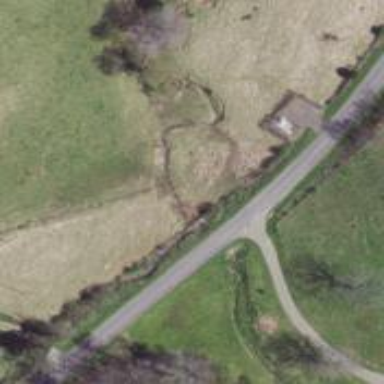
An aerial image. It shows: Culvert tunnel.